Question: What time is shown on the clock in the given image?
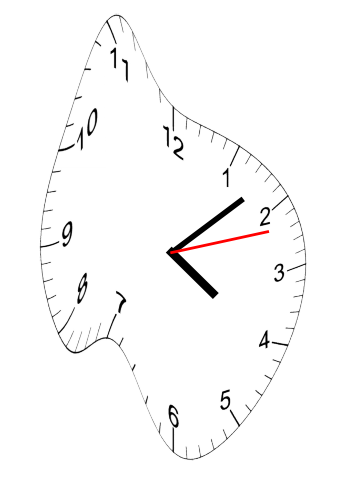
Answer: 04:08:12